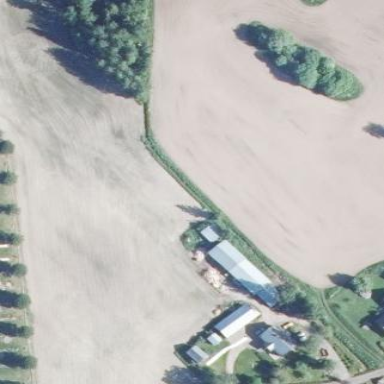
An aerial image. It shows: Farmyard area.